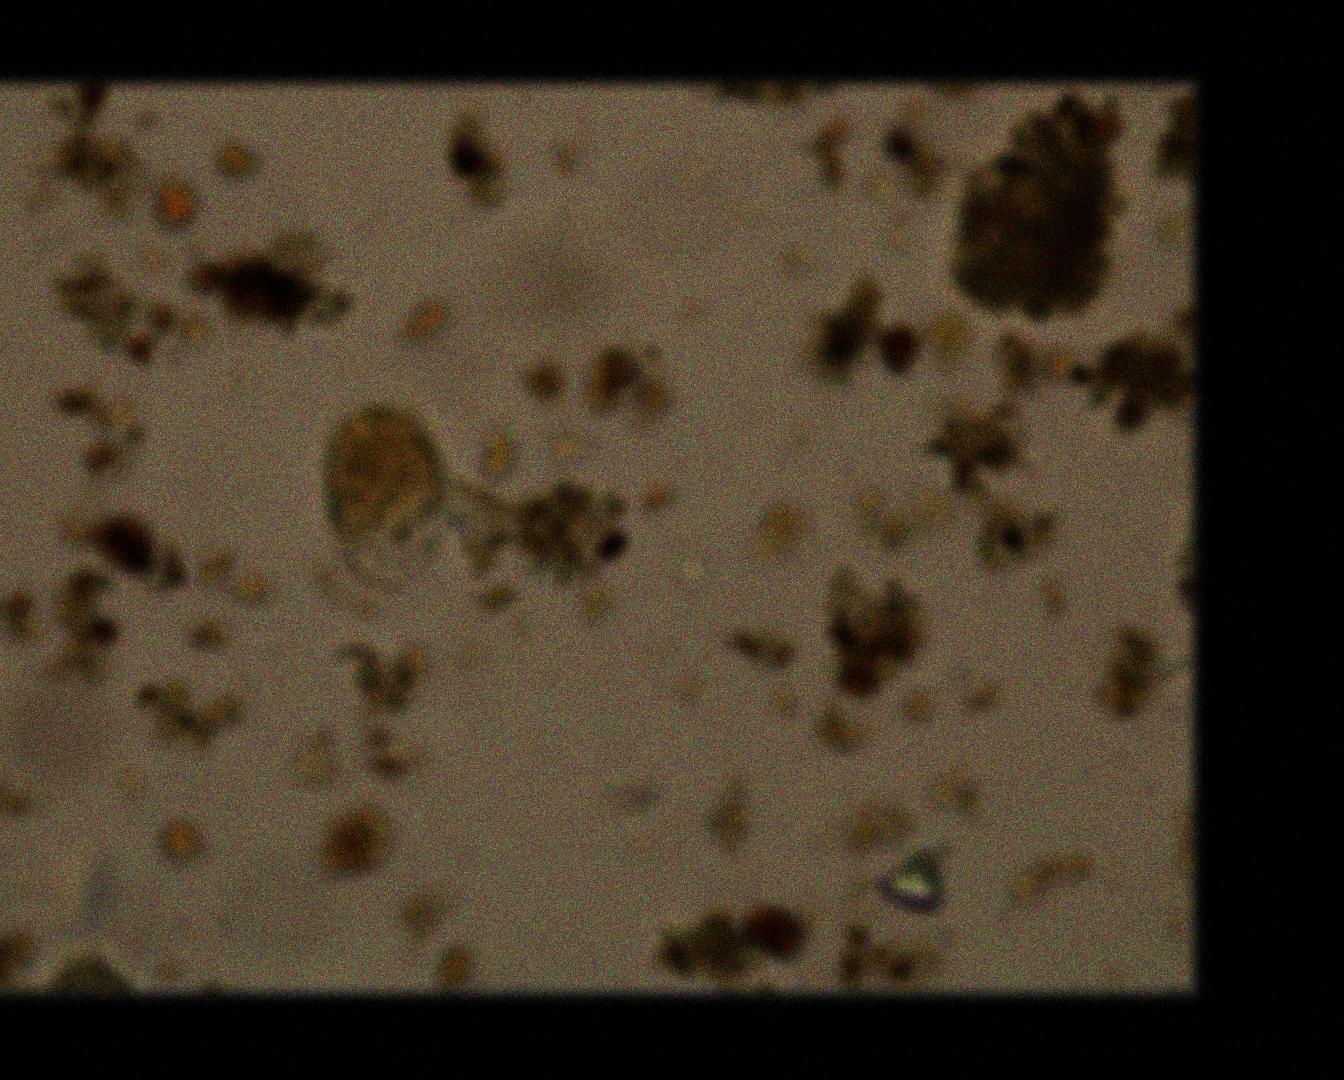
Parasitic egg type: Hookworm egg